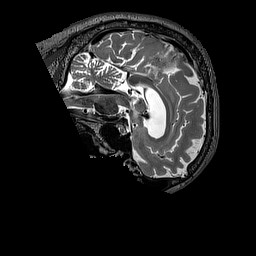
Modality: T2w
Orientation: sagittal
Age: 70
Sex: male
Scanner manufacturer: siemens
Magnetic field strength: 3 T
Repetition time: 3.2 s
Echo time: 0.567 s